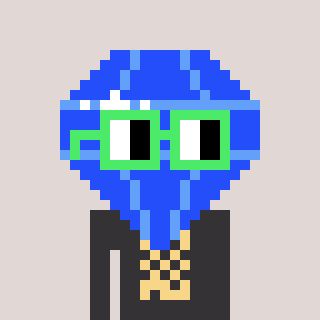
a pixel art character with square light green glasses, a blue diamond-shaped head and a grayscale-colored body on a warm background